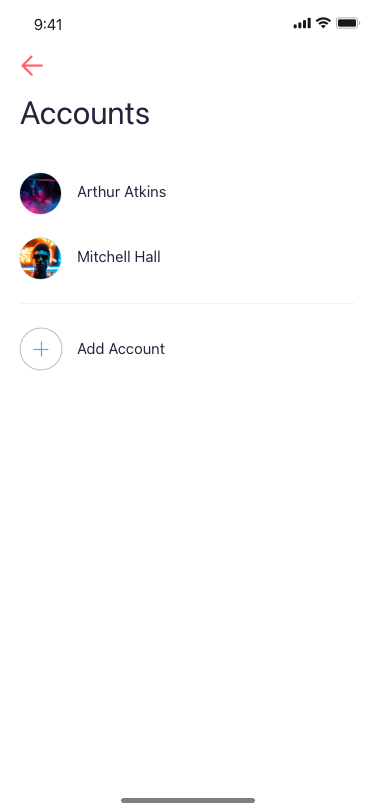
Text in this UI design:
Accounts
Add Account
Arthur Atkins
Mitchell Hall